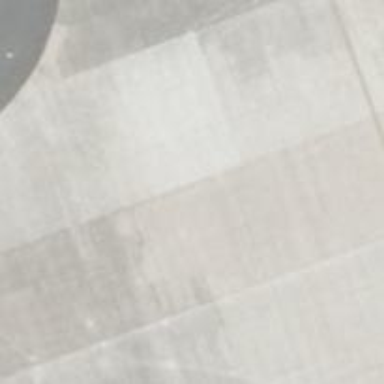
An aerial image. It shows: Concrete taxiway at the airport.